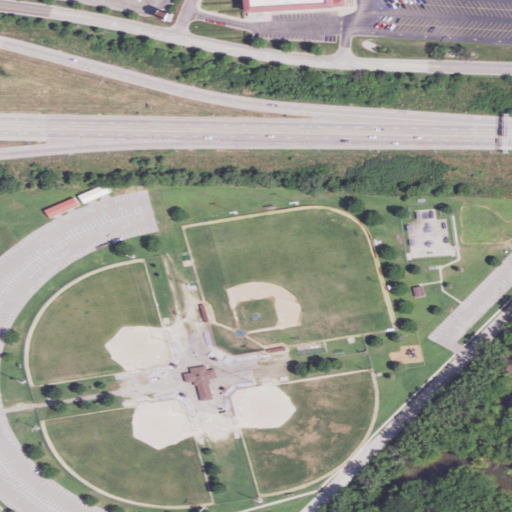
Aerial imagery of island in Iowa named Hamm Island containing low intensity development, medium intensity development, open development, high intensity development, and woody wetlands